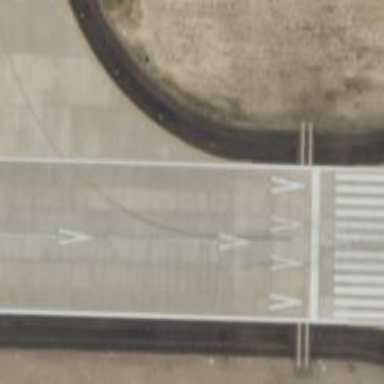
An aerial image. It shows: Displaced threshold runway at the airport.